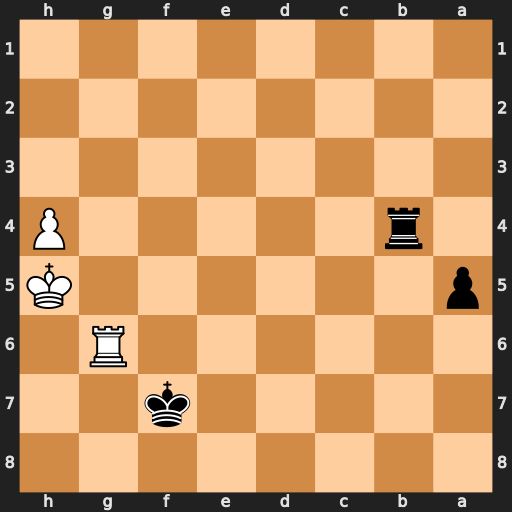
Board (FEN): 8/5k2/6R1/p6K/1r5P/8/8/8
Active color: b
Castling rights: -
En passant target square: -
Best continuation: Rxh4+ Kg5 Rg4+ Kxg4 Kxg6 Kf3 a4